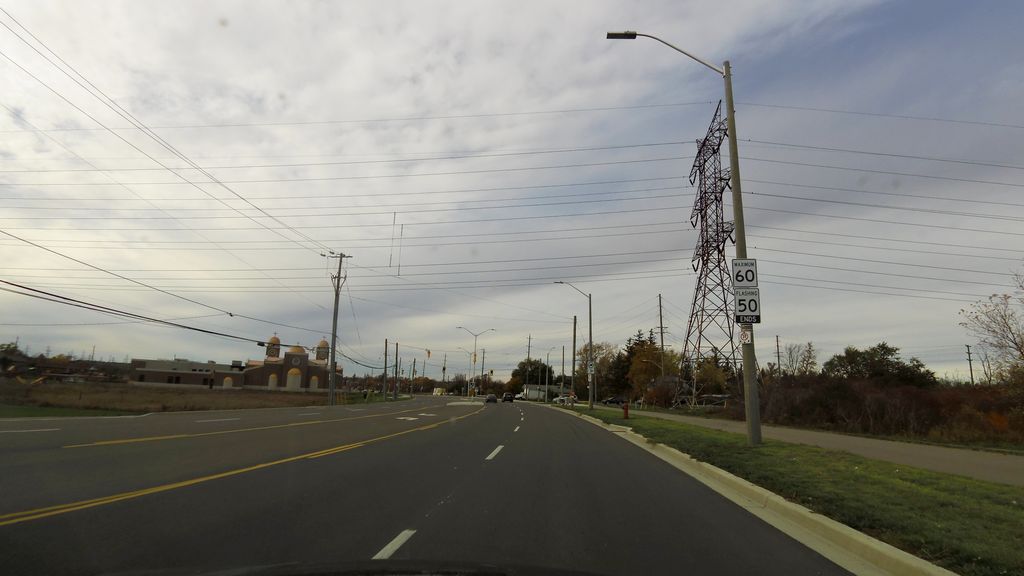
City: hamilton